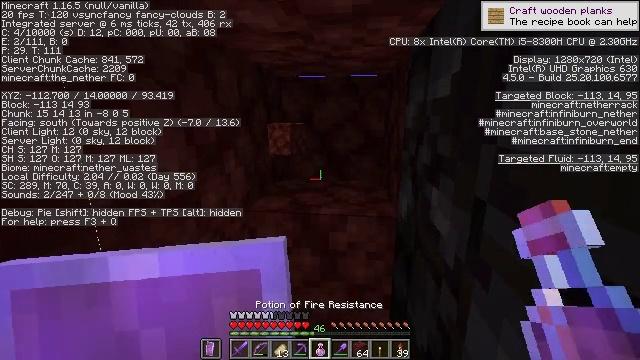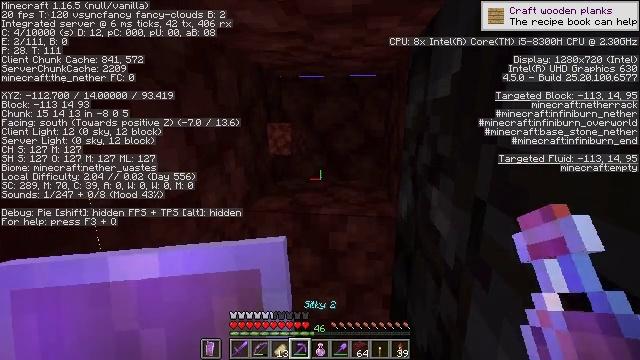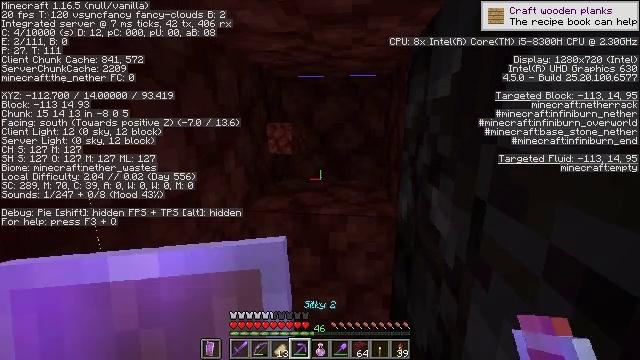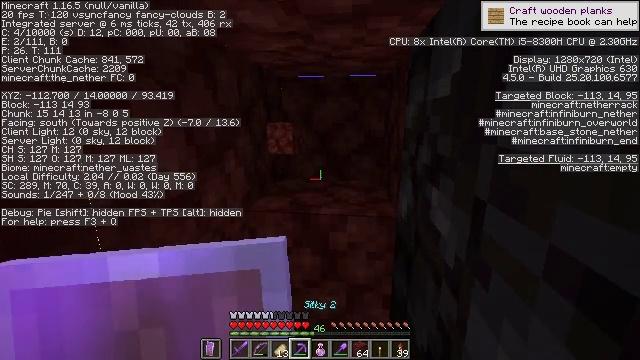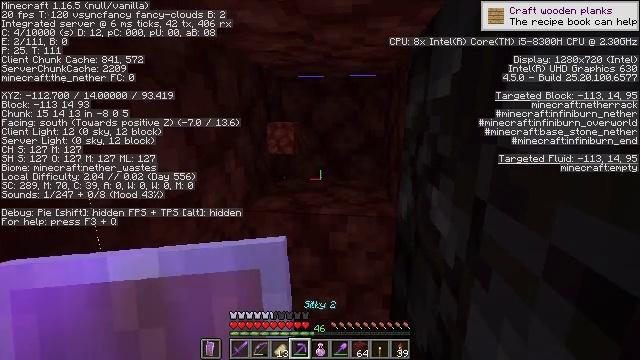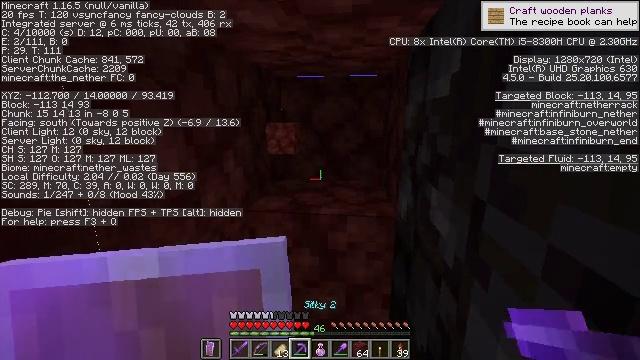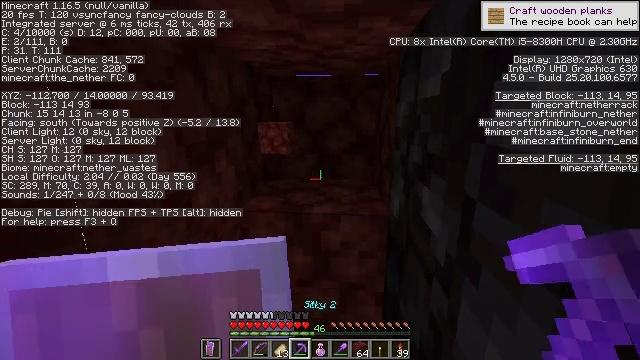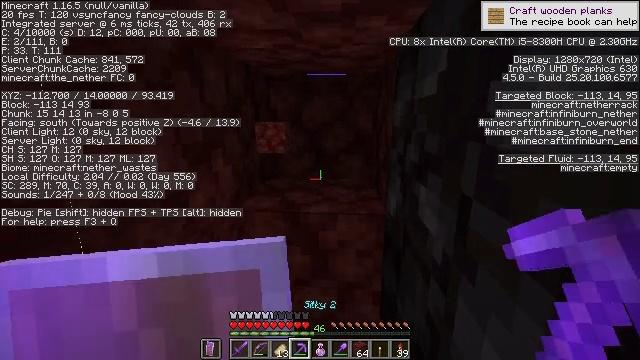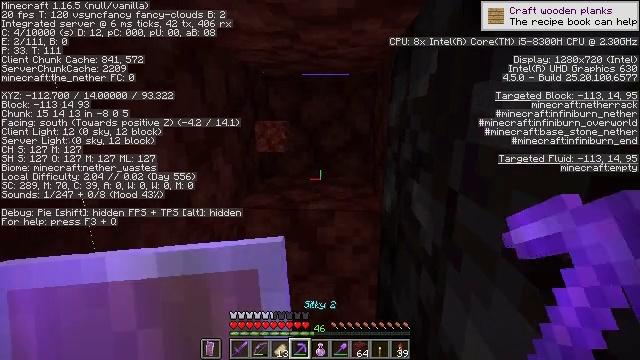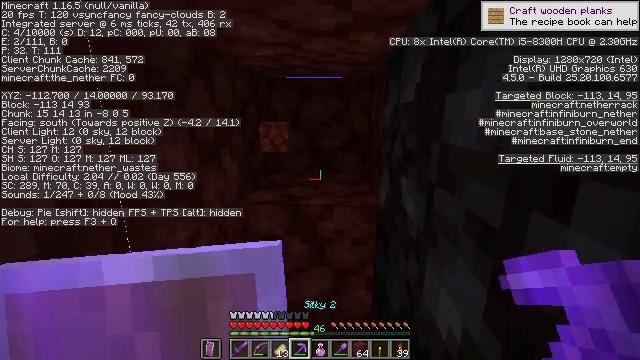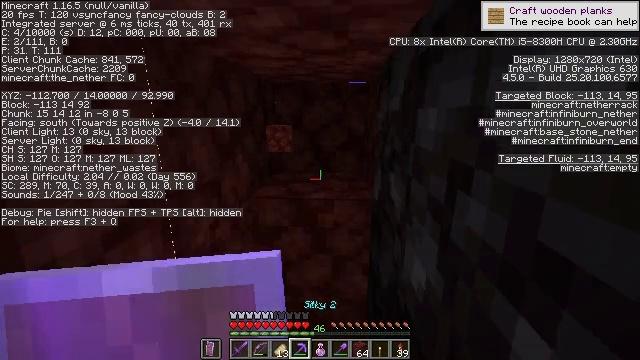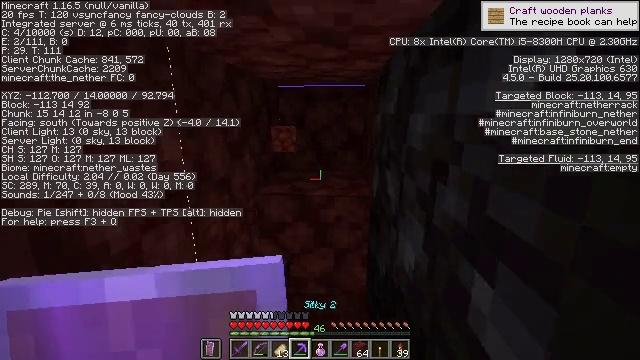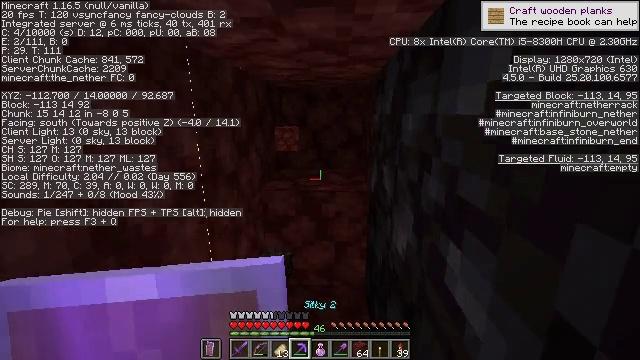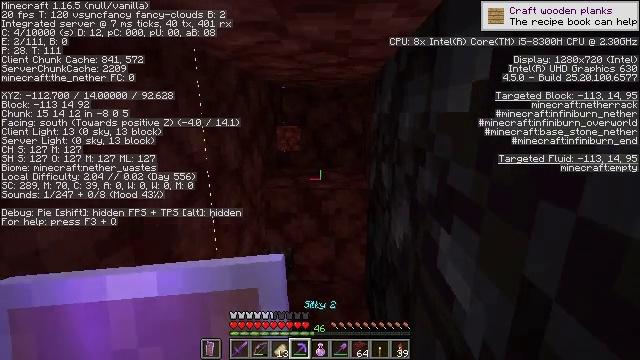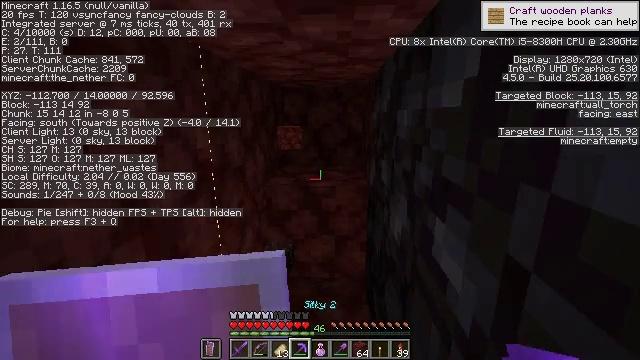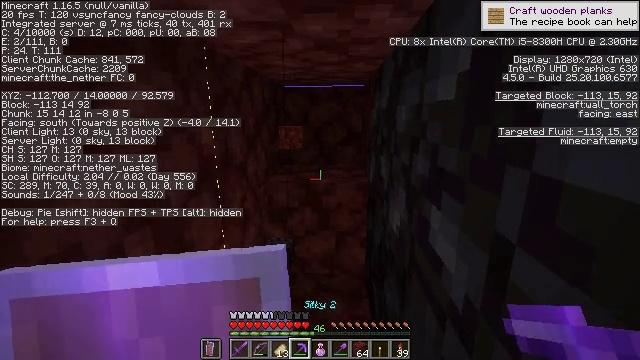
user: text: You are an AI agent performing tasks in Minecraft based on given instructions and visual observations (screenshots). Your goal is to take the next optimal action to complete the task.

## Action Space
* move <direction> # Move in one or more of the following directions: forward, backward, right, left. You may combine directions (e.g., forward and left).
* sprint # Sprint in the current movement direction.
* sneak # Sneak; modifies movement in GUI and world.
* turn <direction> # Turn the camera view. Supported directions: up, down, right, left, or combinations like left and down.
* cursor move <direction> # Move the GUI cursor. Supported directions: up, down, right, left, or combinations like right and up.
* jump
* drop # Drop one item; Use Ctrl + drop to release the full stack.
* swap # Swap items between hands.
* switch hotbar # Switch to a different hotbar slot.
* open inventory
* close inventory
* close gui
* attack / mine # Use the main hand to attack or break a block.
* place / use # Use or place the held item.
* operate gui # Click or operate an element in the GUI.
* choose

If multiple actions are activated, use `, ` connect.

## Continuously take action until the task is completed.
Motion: motion action
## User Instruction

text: Break the wall torch for relocation.
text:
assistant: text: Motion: no_op
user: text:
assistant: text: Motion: no_op
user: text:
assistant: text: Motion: no_op
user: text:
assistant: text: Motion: no_op
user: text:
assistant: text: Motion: no_op
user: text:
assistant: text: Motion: turn right
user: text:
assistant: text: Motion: no_op
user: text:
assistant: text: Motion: move back
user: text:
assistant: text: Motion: move back
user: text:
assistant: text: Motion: move back
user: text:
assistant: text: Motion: move back
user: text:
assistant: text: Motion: no_op
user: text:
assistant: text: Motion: no_op
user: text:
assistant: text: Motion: no_op
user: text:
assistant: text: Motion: no_op
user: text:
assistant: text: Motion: no_op
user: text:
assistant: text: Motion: no_op
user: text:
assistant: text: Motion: no_op
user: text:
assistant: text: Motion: no_op
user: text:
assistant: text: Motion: no_op
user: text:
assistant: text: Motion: no_op
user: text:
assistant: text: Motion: no_op
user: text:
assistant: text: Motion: attack / mine
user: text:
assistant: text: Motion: move forward, attack / mine
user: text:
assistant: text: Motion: move forward, turn up, attack / mine
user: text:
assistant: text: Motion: move forward, turn up, attack / mine
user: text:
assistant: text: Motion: move forward, attack / mine
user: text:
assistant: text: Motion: attack / mine